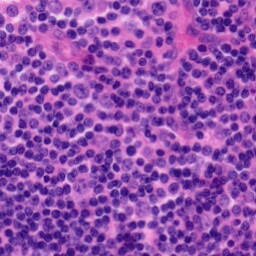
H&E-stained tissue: Tonsil